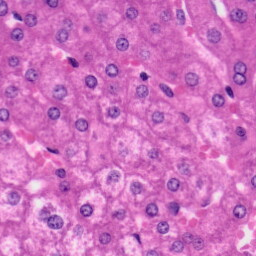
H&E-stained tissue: Liver